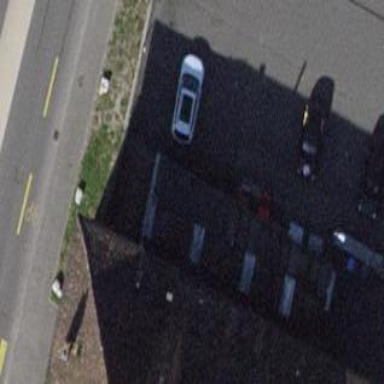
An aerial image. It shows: Flat roofed garages.